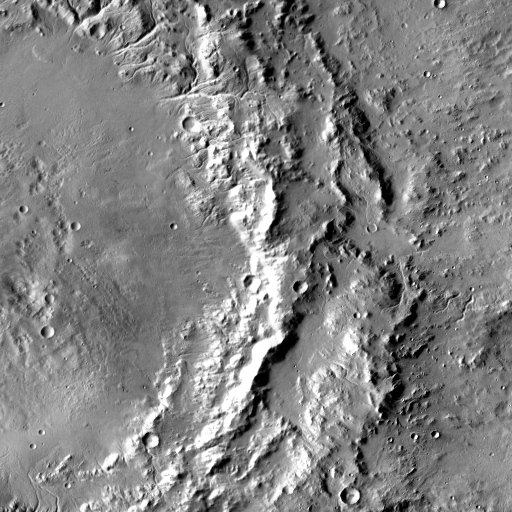
Crater classes present: Background, Other, Buried, Secondary